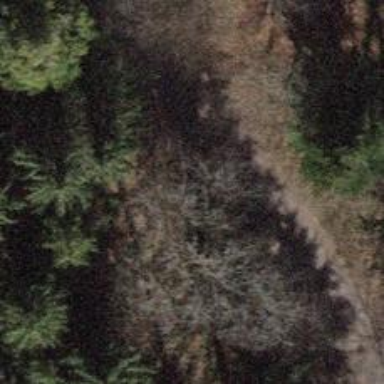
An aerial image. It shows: Brown bench.